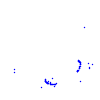
Particle: kaon